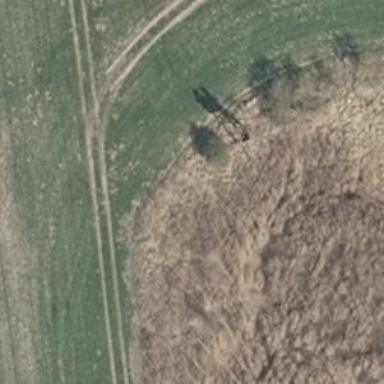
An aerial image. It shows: Hunting stand.